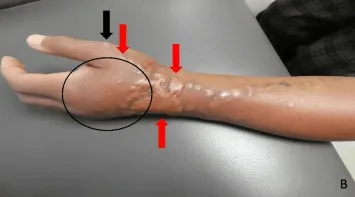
Drug addiction-associated puffy hand syndrome. Forearm. Hand.
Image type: medical_photograph (skin_photograph)